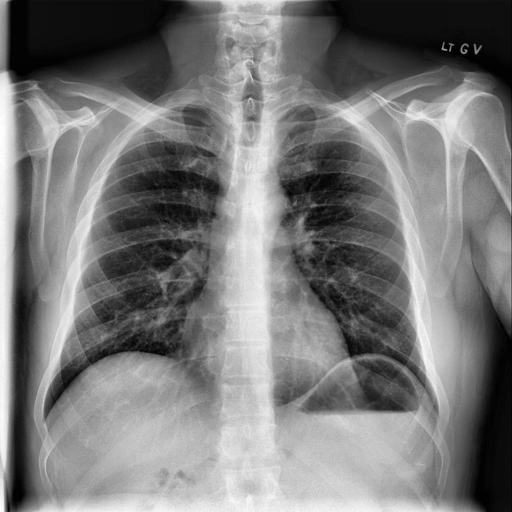
Finding: NORMAL